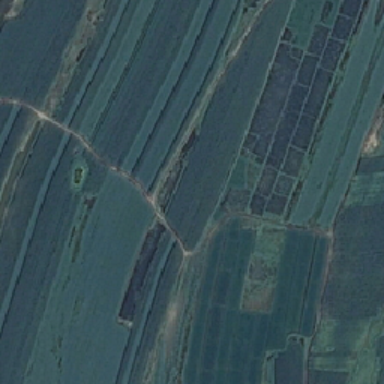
A kind of farmland .